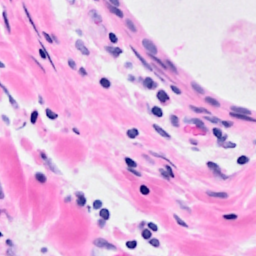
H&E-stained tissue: Breast